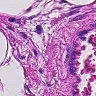
Metastatic tissue present: no